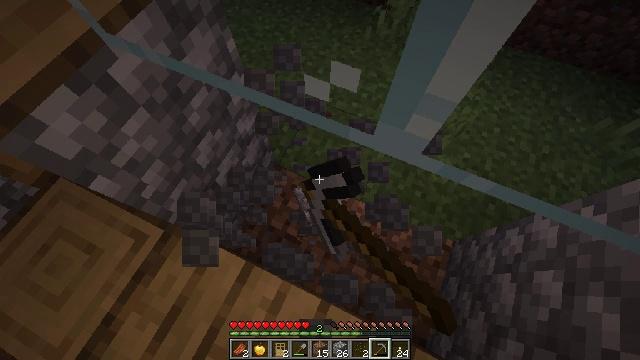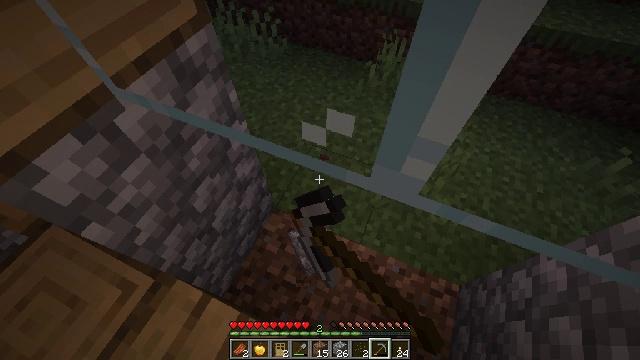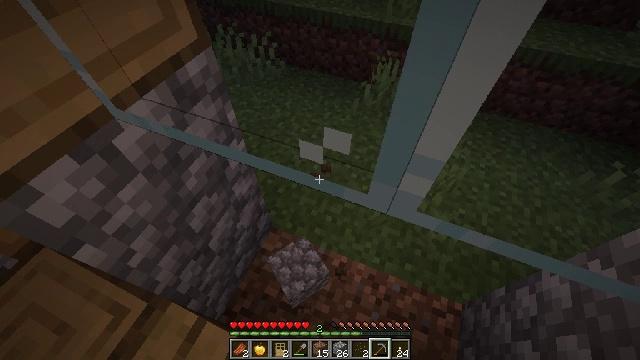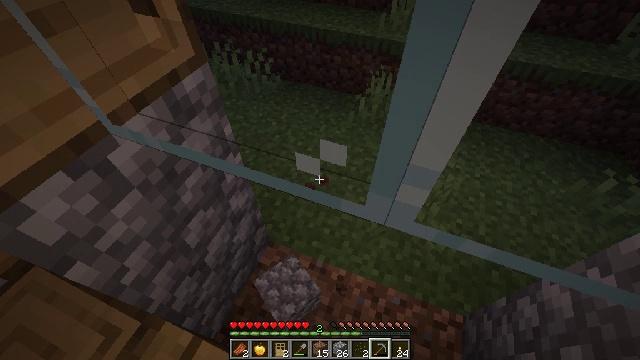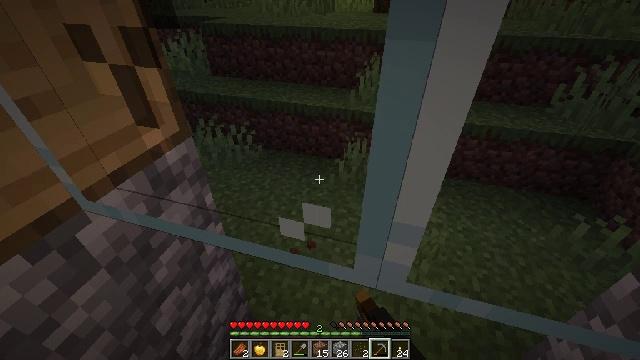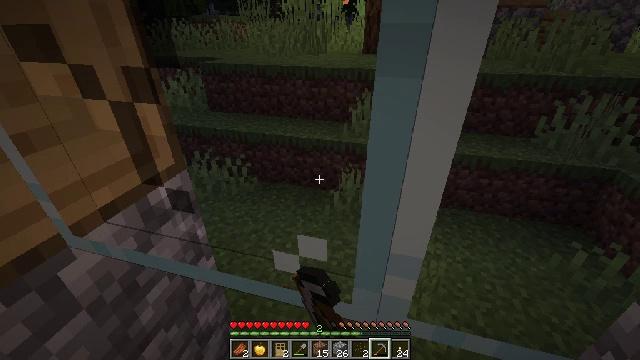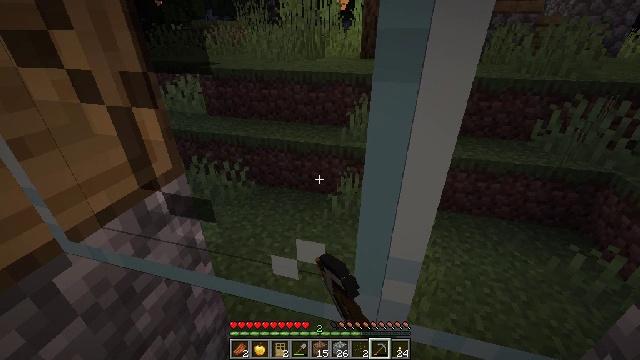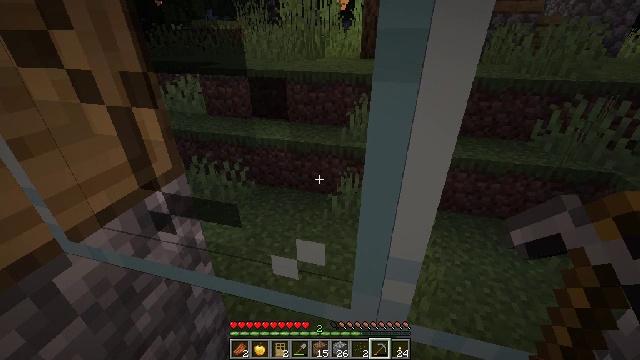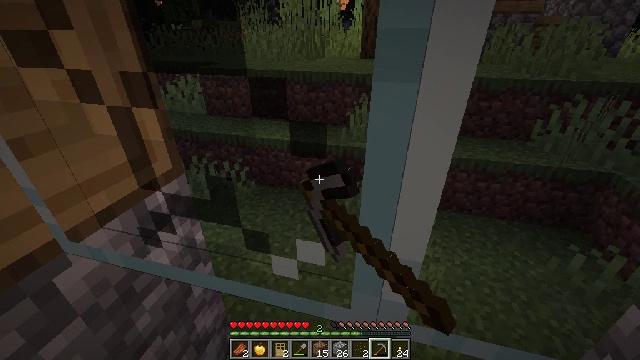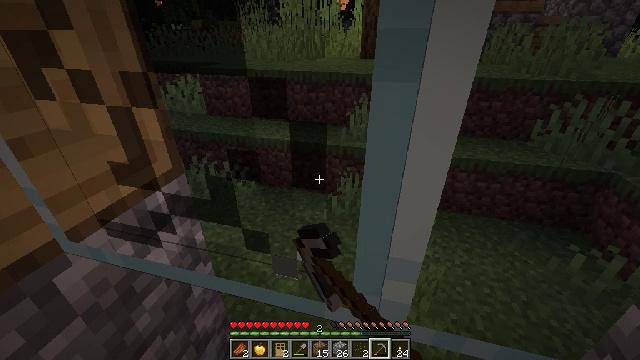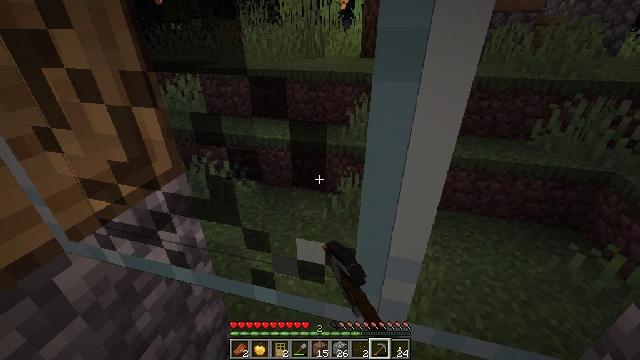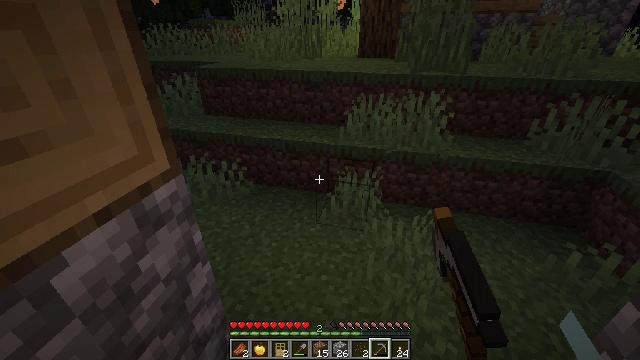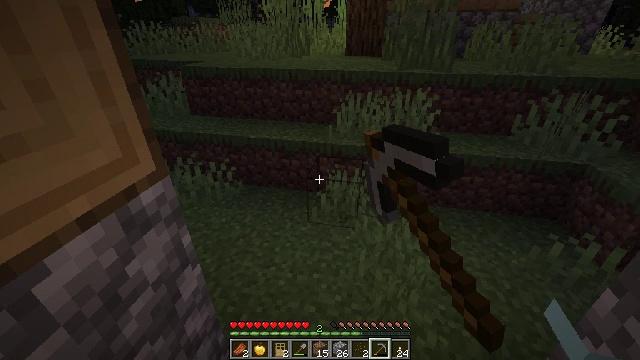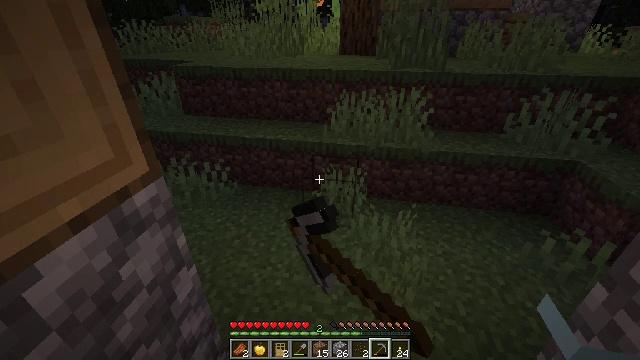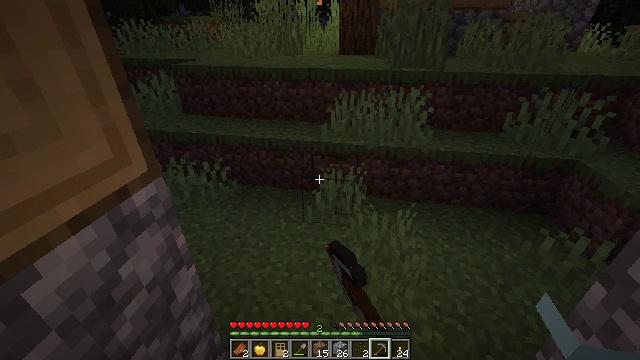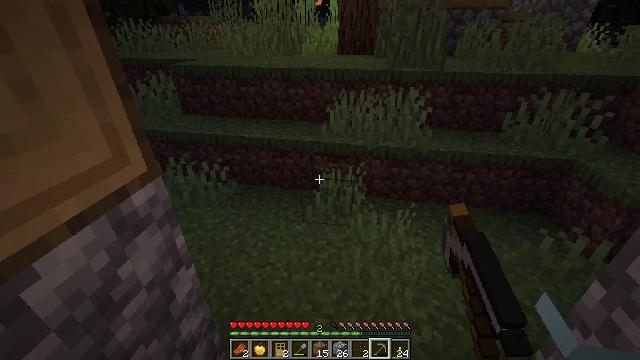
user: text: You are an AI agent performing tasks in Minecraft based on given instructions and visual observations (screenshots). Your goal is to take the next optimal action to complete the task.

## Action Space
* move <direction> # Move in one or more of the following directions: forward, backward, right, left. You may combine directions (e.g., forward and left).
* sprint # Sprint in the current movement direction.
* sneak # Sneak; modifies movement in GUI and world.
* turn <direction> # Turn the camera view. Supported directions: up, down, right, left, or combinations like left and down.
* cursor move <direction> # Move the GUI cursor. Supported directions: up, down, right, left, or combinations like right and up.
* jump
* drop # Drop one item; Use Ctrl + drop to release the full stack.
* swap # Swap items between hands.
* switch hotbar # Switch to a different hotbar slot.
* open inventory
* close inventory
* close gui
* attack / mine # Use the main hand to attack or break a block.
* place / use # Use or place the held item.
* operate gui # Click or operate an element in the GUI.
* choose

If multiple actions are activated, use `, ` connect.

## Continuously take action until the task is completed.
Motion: motion action
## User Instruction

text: Break the glass pane to collect it.
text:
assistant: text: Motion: turn right and up, attack / mine
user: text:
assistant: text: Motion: turn up, attack / mine
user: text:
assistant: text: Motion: turn right and up, attack / mine
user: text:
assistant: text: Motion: turn right and up, attack / mine
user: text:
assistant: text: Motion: turn right and up, attack / mine
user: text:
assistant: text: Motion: attack / mine
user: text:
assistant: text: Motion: attack / mine
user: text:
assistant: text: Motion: attack / mine
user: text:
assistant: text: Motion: attack / mine
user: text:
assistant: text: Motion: attack / mine
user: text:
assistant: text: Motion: attack / mine
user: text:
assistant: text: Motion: turn right, attack / mine
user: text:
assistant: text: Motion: turn right, attack / mine
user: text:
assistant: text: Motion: attack / mine
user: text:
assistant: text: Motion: attack / mine
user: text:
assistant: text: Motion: attack / mine